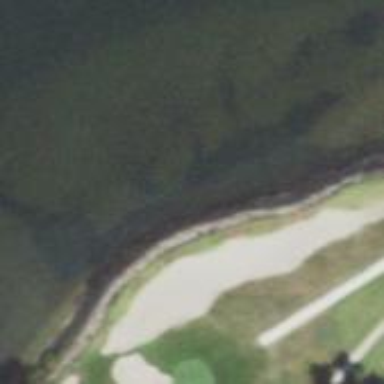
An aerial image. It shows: Golf bunker filled with natural sand.